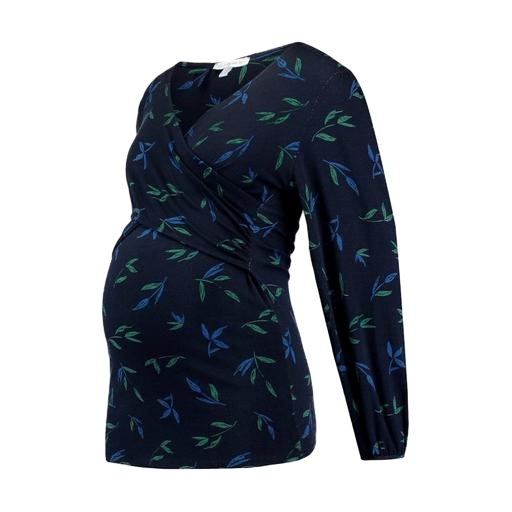
blue maternity navy folk floral, green maternity nursing top, blue maternity/nursing top, white background